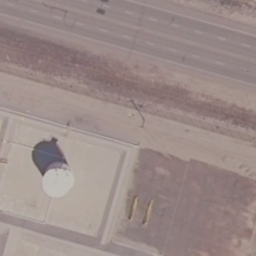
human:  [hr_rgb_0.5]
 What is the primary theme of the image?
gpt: storage tanks